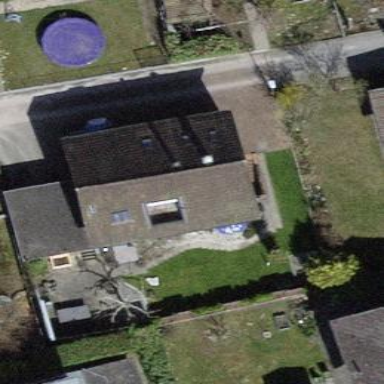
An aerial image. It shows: Building with tiled roof.